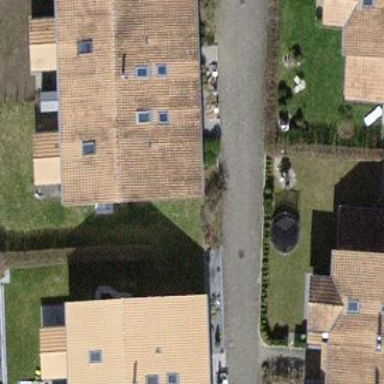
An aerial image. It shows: Semidetached house.